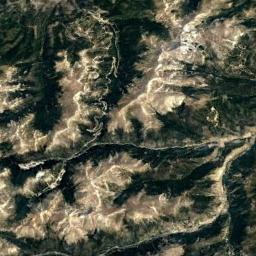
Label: mountain